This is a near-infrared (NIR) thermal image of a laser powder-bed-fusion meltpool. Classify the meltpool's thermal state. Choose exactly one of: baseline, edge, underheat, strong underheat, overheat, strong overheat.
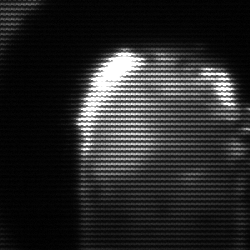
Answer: baseline